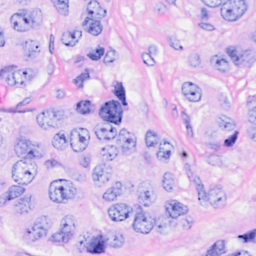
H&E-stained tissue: Breast